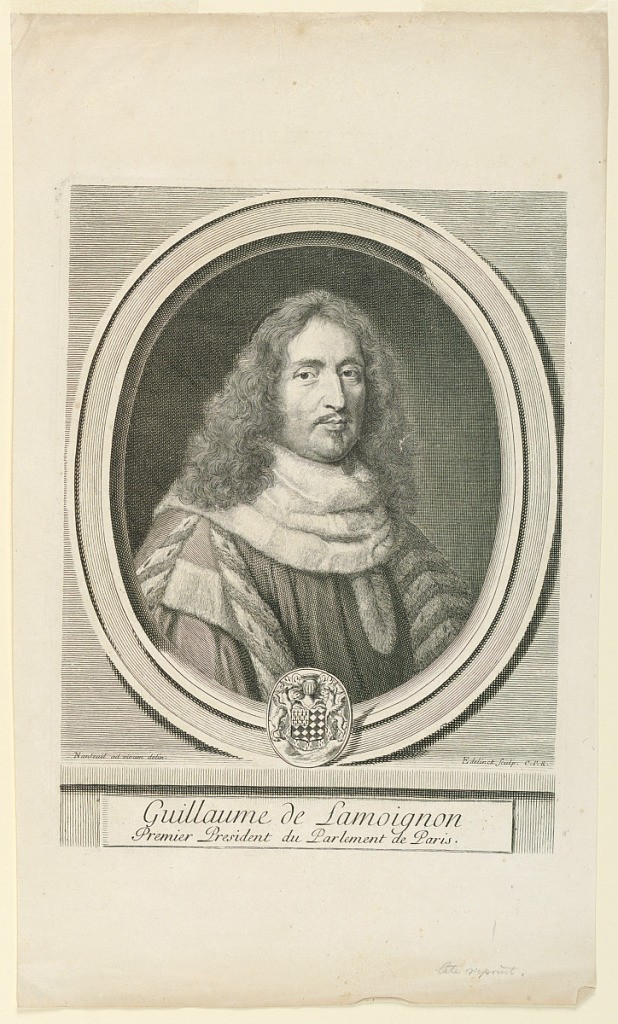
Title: Portrait of Guillaume de Lamoignon (1617-1677)
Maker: Gerard Edelinck, Flemish, active in France, 1640/41 - 1707
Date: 1696-1700
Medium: Engraving on paper
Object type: Print
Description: Bust portrait in three-quarter view turned to right. In an oval frame with the coat-of-arms on the lower part. It stands on a moulding on which are inscribed the artists' names. Below, an inscribed plaquette.